Interaction volume radius: 5 \u00c5
Interaction volume height: 25 \u00c5
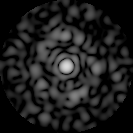
Disorder parameter: 0.867